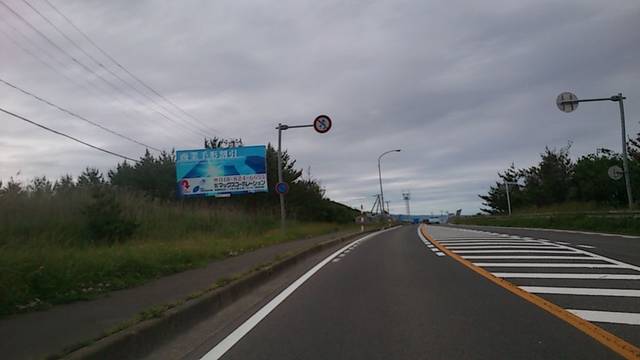
Region: Japan
Coordinates: 39.506, 140.048